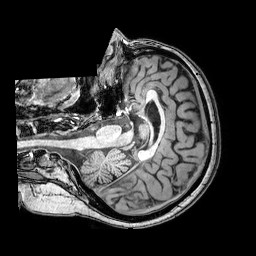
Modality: T1w
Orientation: axial
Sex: female
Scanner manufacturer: philips
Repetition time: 0.008157 s
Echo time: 0.00373 s